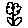
Label: flower